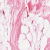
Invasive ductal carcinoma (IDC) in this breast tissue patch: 0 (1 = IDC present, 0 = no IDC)